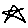
Label: star